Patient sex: F
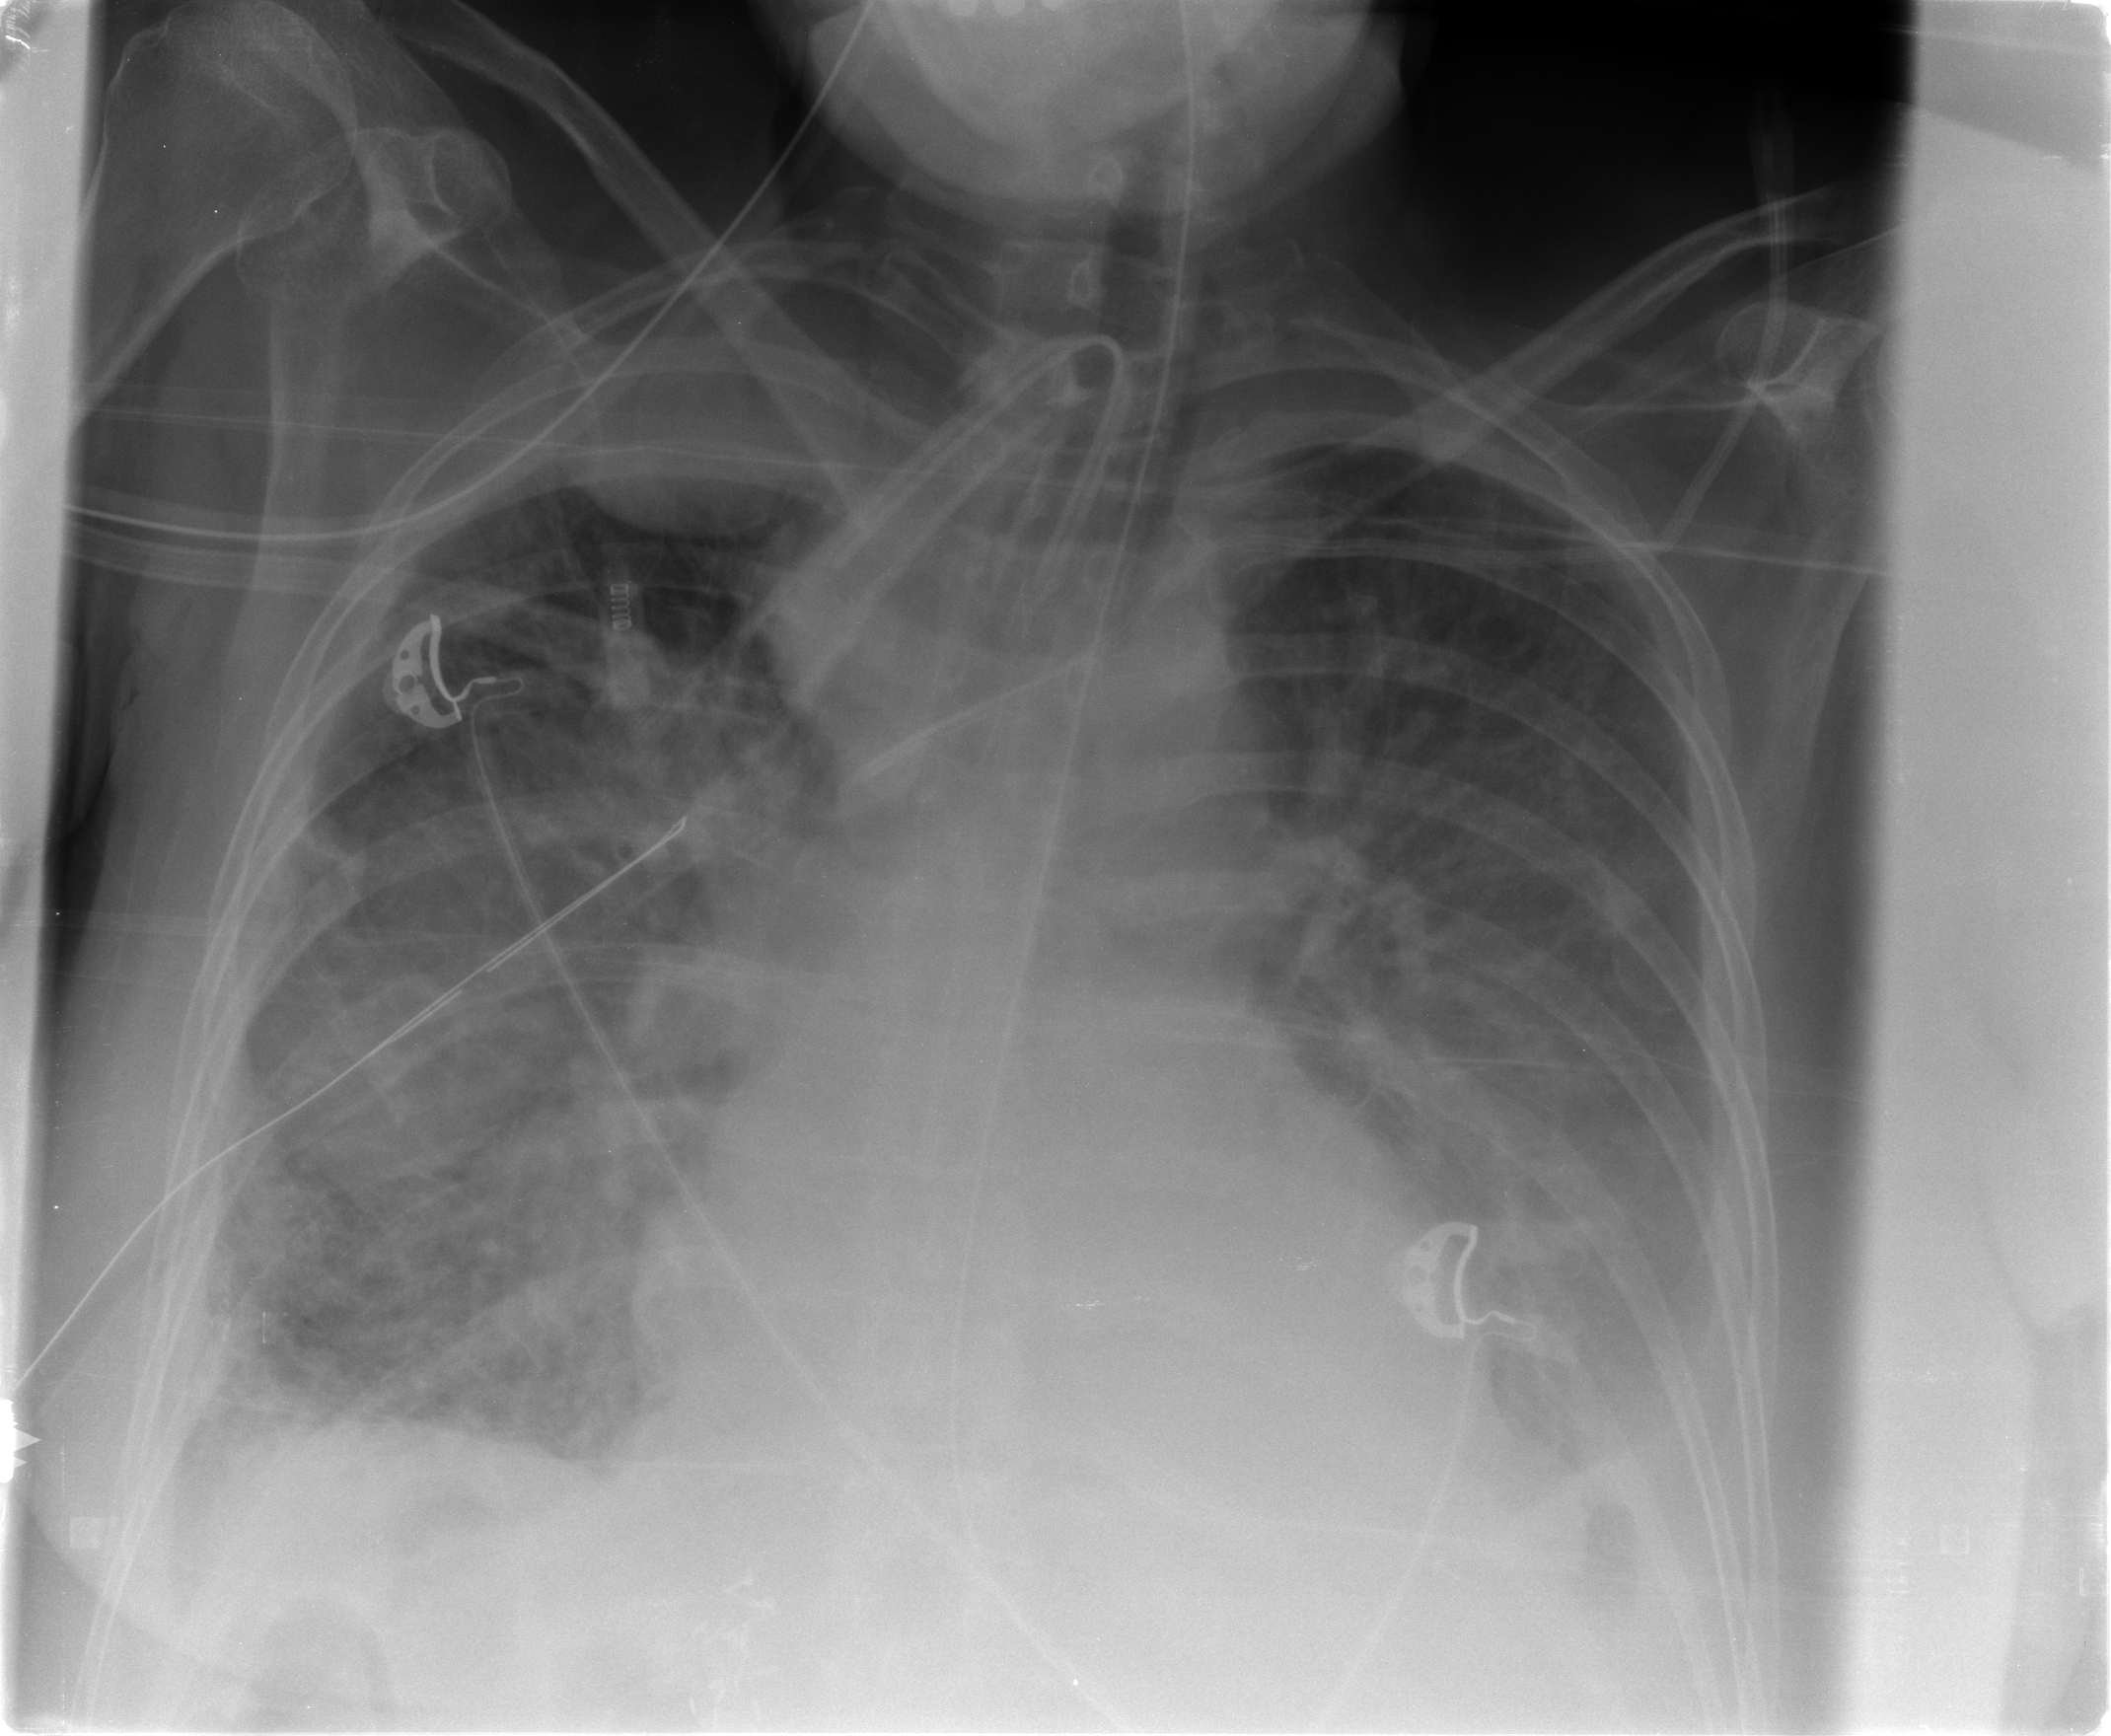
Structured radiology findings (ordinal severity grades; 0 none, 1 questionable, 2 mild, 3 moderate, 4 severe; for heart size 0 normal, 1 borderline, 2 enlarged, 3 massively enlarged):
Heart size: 1
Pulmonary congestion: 3
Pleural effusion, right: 2
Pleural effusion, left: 3
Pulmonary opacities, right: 3
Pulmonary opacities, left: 2
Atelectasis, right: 2
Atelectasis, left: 2